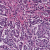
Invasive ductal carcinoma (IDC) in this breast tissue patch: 1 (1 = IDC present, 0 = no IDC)